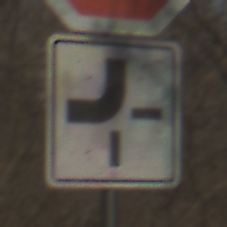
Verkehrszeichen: VerlaufVorfahrtsstrasse2
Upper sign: Stop
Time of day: MorningAfternoon
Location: Outdoor (Nature)
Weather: Clear
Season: Winter
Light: Natural